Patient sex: M
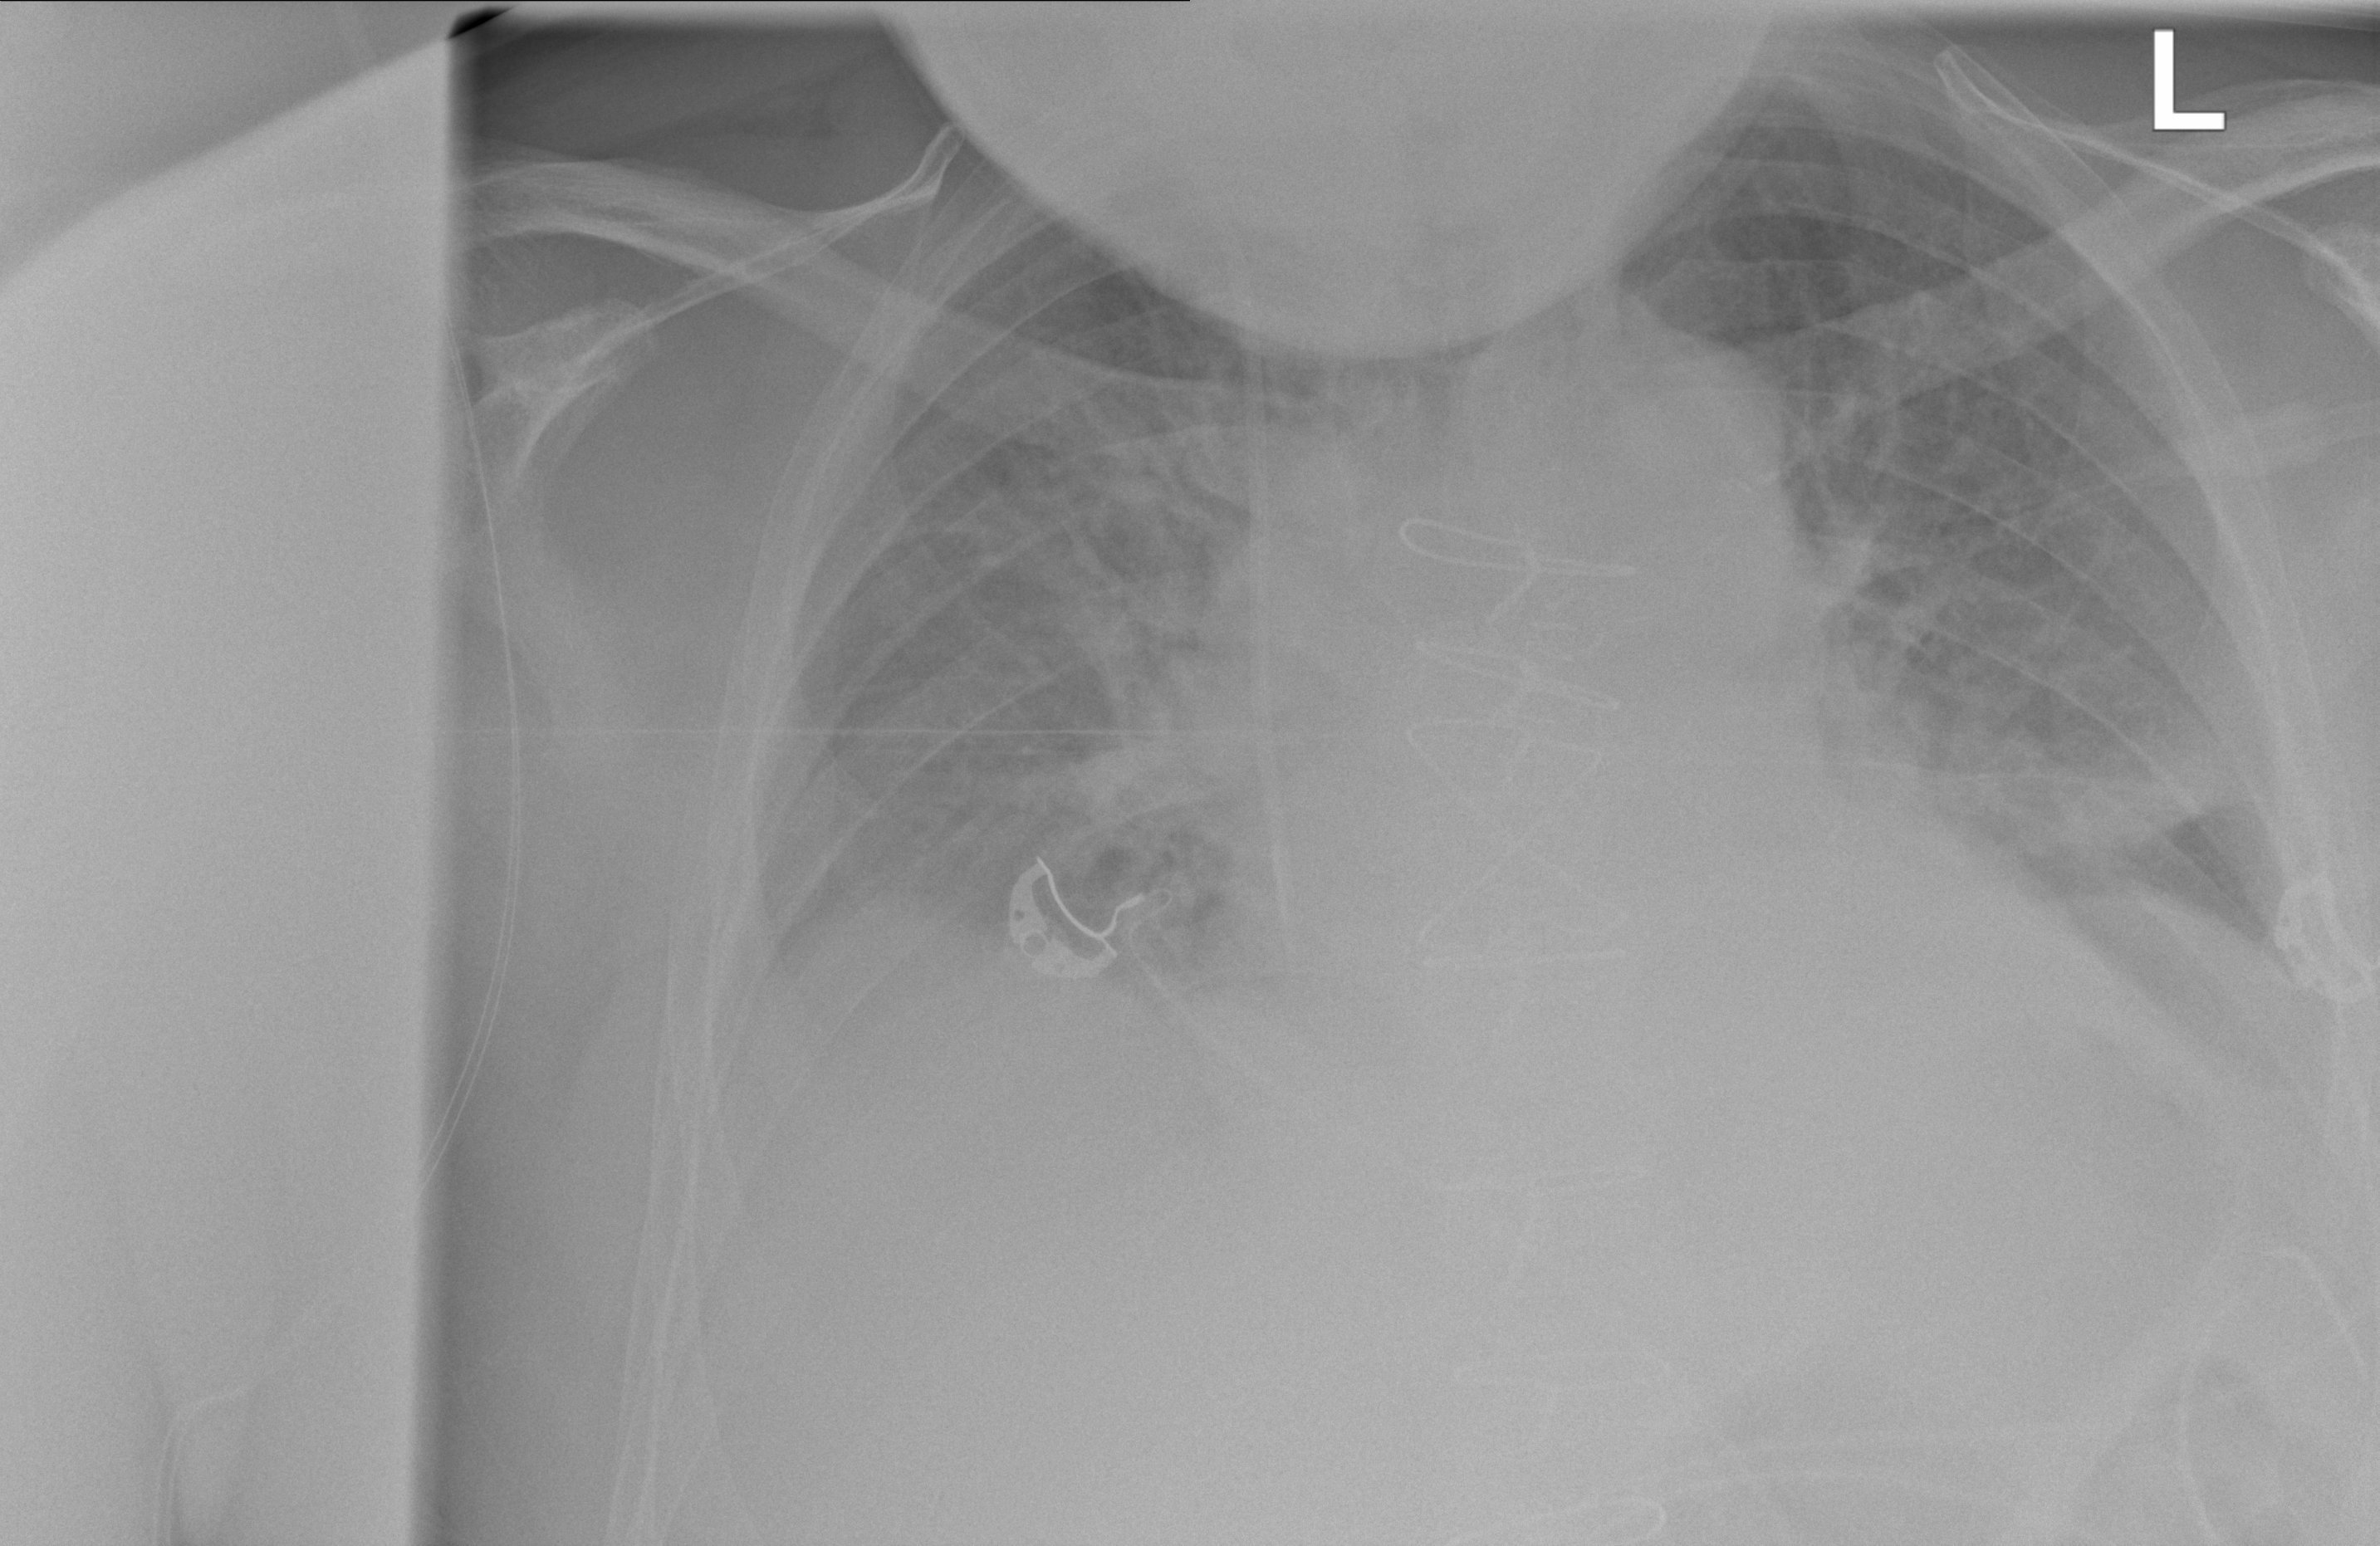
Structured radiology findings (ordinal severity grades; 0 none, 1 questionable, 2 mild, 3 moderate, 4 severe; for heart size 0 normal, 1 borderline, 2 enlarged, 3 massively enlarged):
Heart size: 2
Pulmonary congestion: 2
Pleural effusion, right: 2
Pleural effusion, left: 1
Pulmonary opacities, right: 2
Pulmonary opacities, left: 2
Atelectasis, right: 1
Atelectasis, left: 2